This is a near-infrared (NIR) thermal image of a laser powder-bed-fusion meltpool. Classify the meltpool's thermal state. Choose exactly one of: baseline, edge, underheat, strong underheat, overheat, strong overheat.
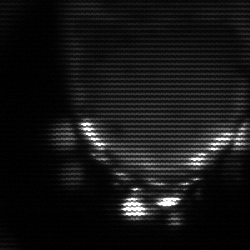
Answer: edge